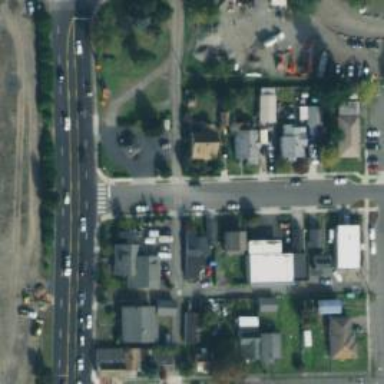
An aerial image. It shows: Alley classified as service road.